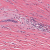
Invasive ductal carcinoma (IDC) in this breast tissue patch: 0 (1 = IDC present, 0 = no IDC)